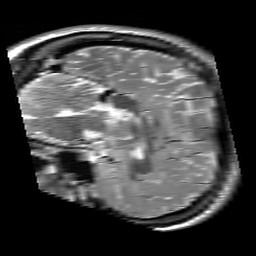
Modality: T2w
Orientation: sagittal
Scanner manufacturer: siemens
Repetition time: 3.9 s
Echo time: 0.076 s